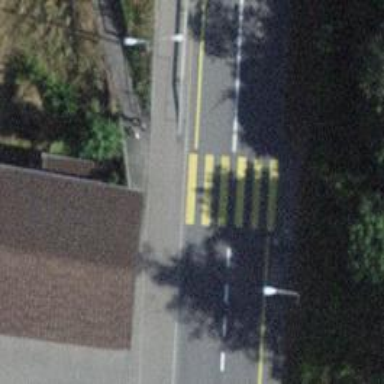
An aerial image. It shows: Kerb barrier.